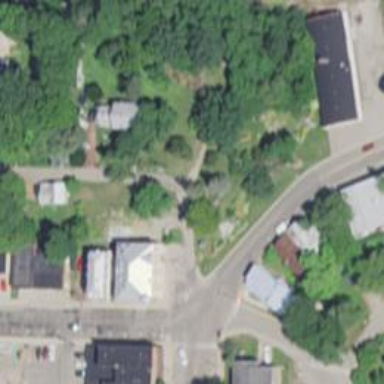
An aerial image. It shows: Alleyway designated as service road.